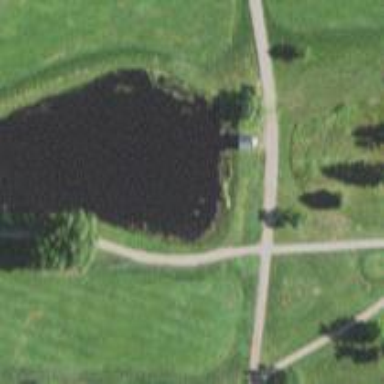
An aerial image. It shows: Water hazard on golf course. The hazard is natural water feature.